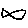
Label: fish